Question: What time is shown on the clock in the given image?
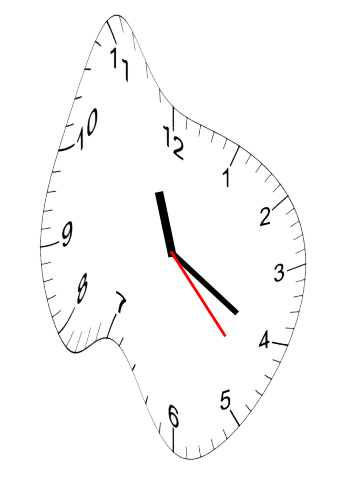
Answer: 11:20:23